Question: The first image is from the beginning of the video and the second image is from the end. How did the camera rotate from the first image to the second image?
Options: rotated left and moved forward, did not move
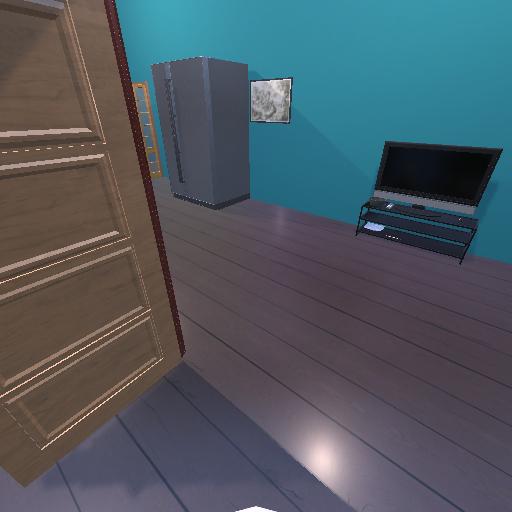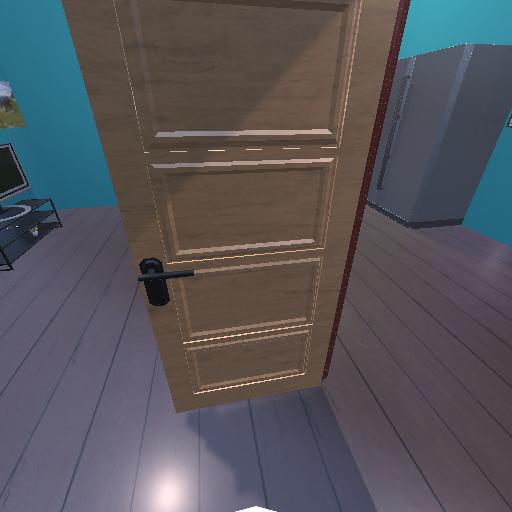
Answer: rotated left and moved forward